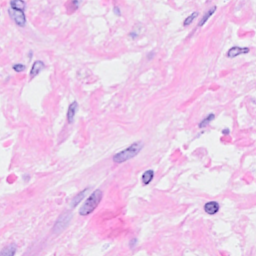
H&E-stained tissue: Breast